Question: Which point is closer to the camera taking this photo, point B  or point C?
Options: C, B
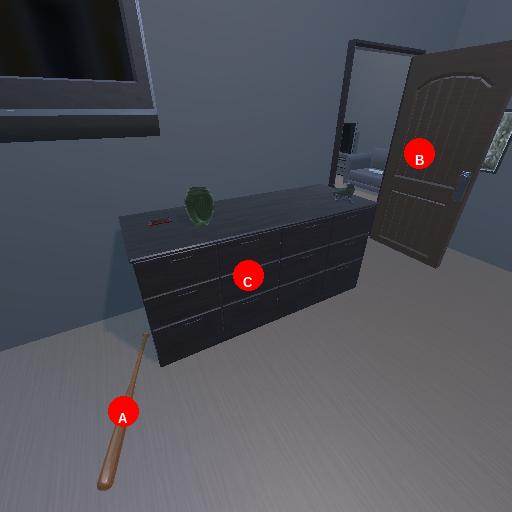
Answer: C